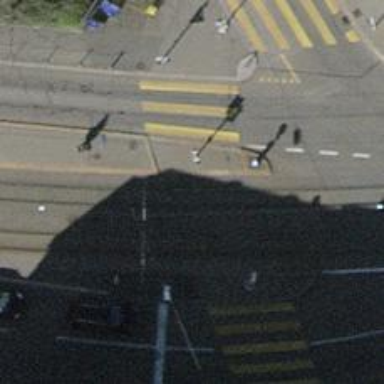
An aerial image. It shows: Tram crossing on the railway.